Aerial crown-view tile of a tropical tree (Barro Colorado Island, Panama), acquired 20250414:
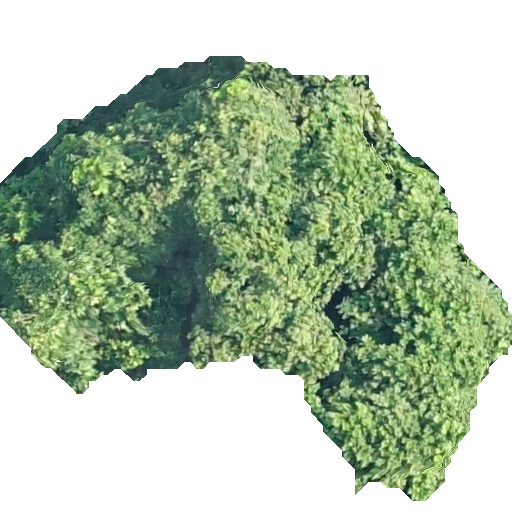
Species: Anacardium excelsum
GBIF accepted scientific name: Anacardium excelsum
Crown area: 209.497 m²